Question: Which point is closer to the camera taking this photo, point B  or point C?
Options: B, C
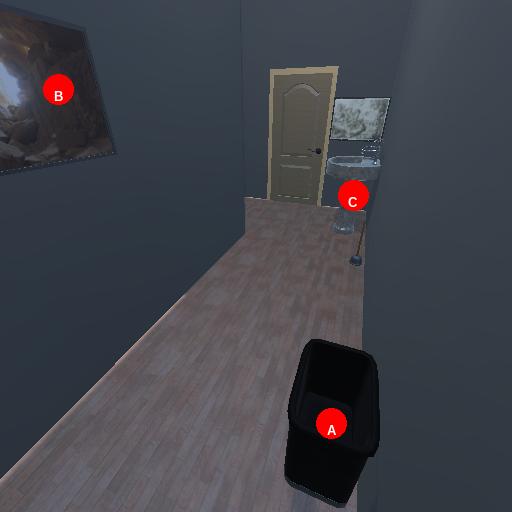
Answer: B